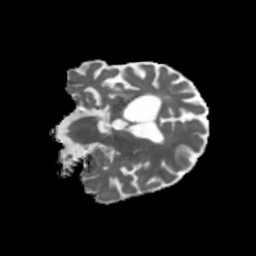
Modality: MD
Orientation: coronal
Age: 70
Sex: male
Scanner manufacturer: siemens
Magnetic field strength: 3 T
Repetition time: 5.47 s
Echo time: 0.0854 s